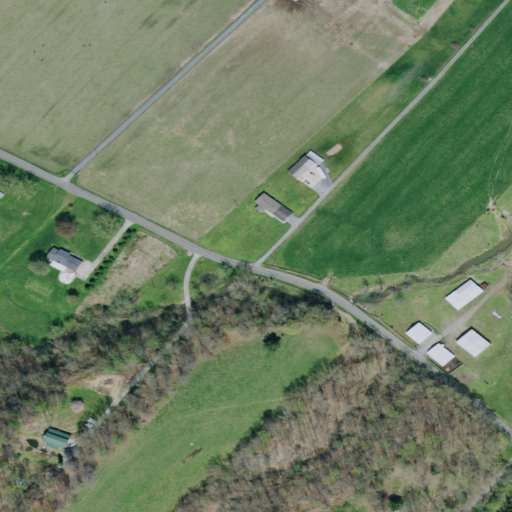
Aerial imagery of valley in Tennessee named Goshen Valley containing pasture, deciduous forest, open development, low intensity development, mixed forest, and medium intensity development